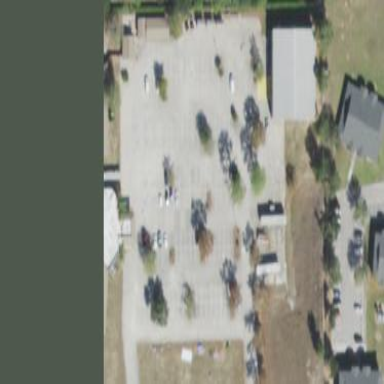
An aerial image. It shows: Parking area.